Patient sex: M
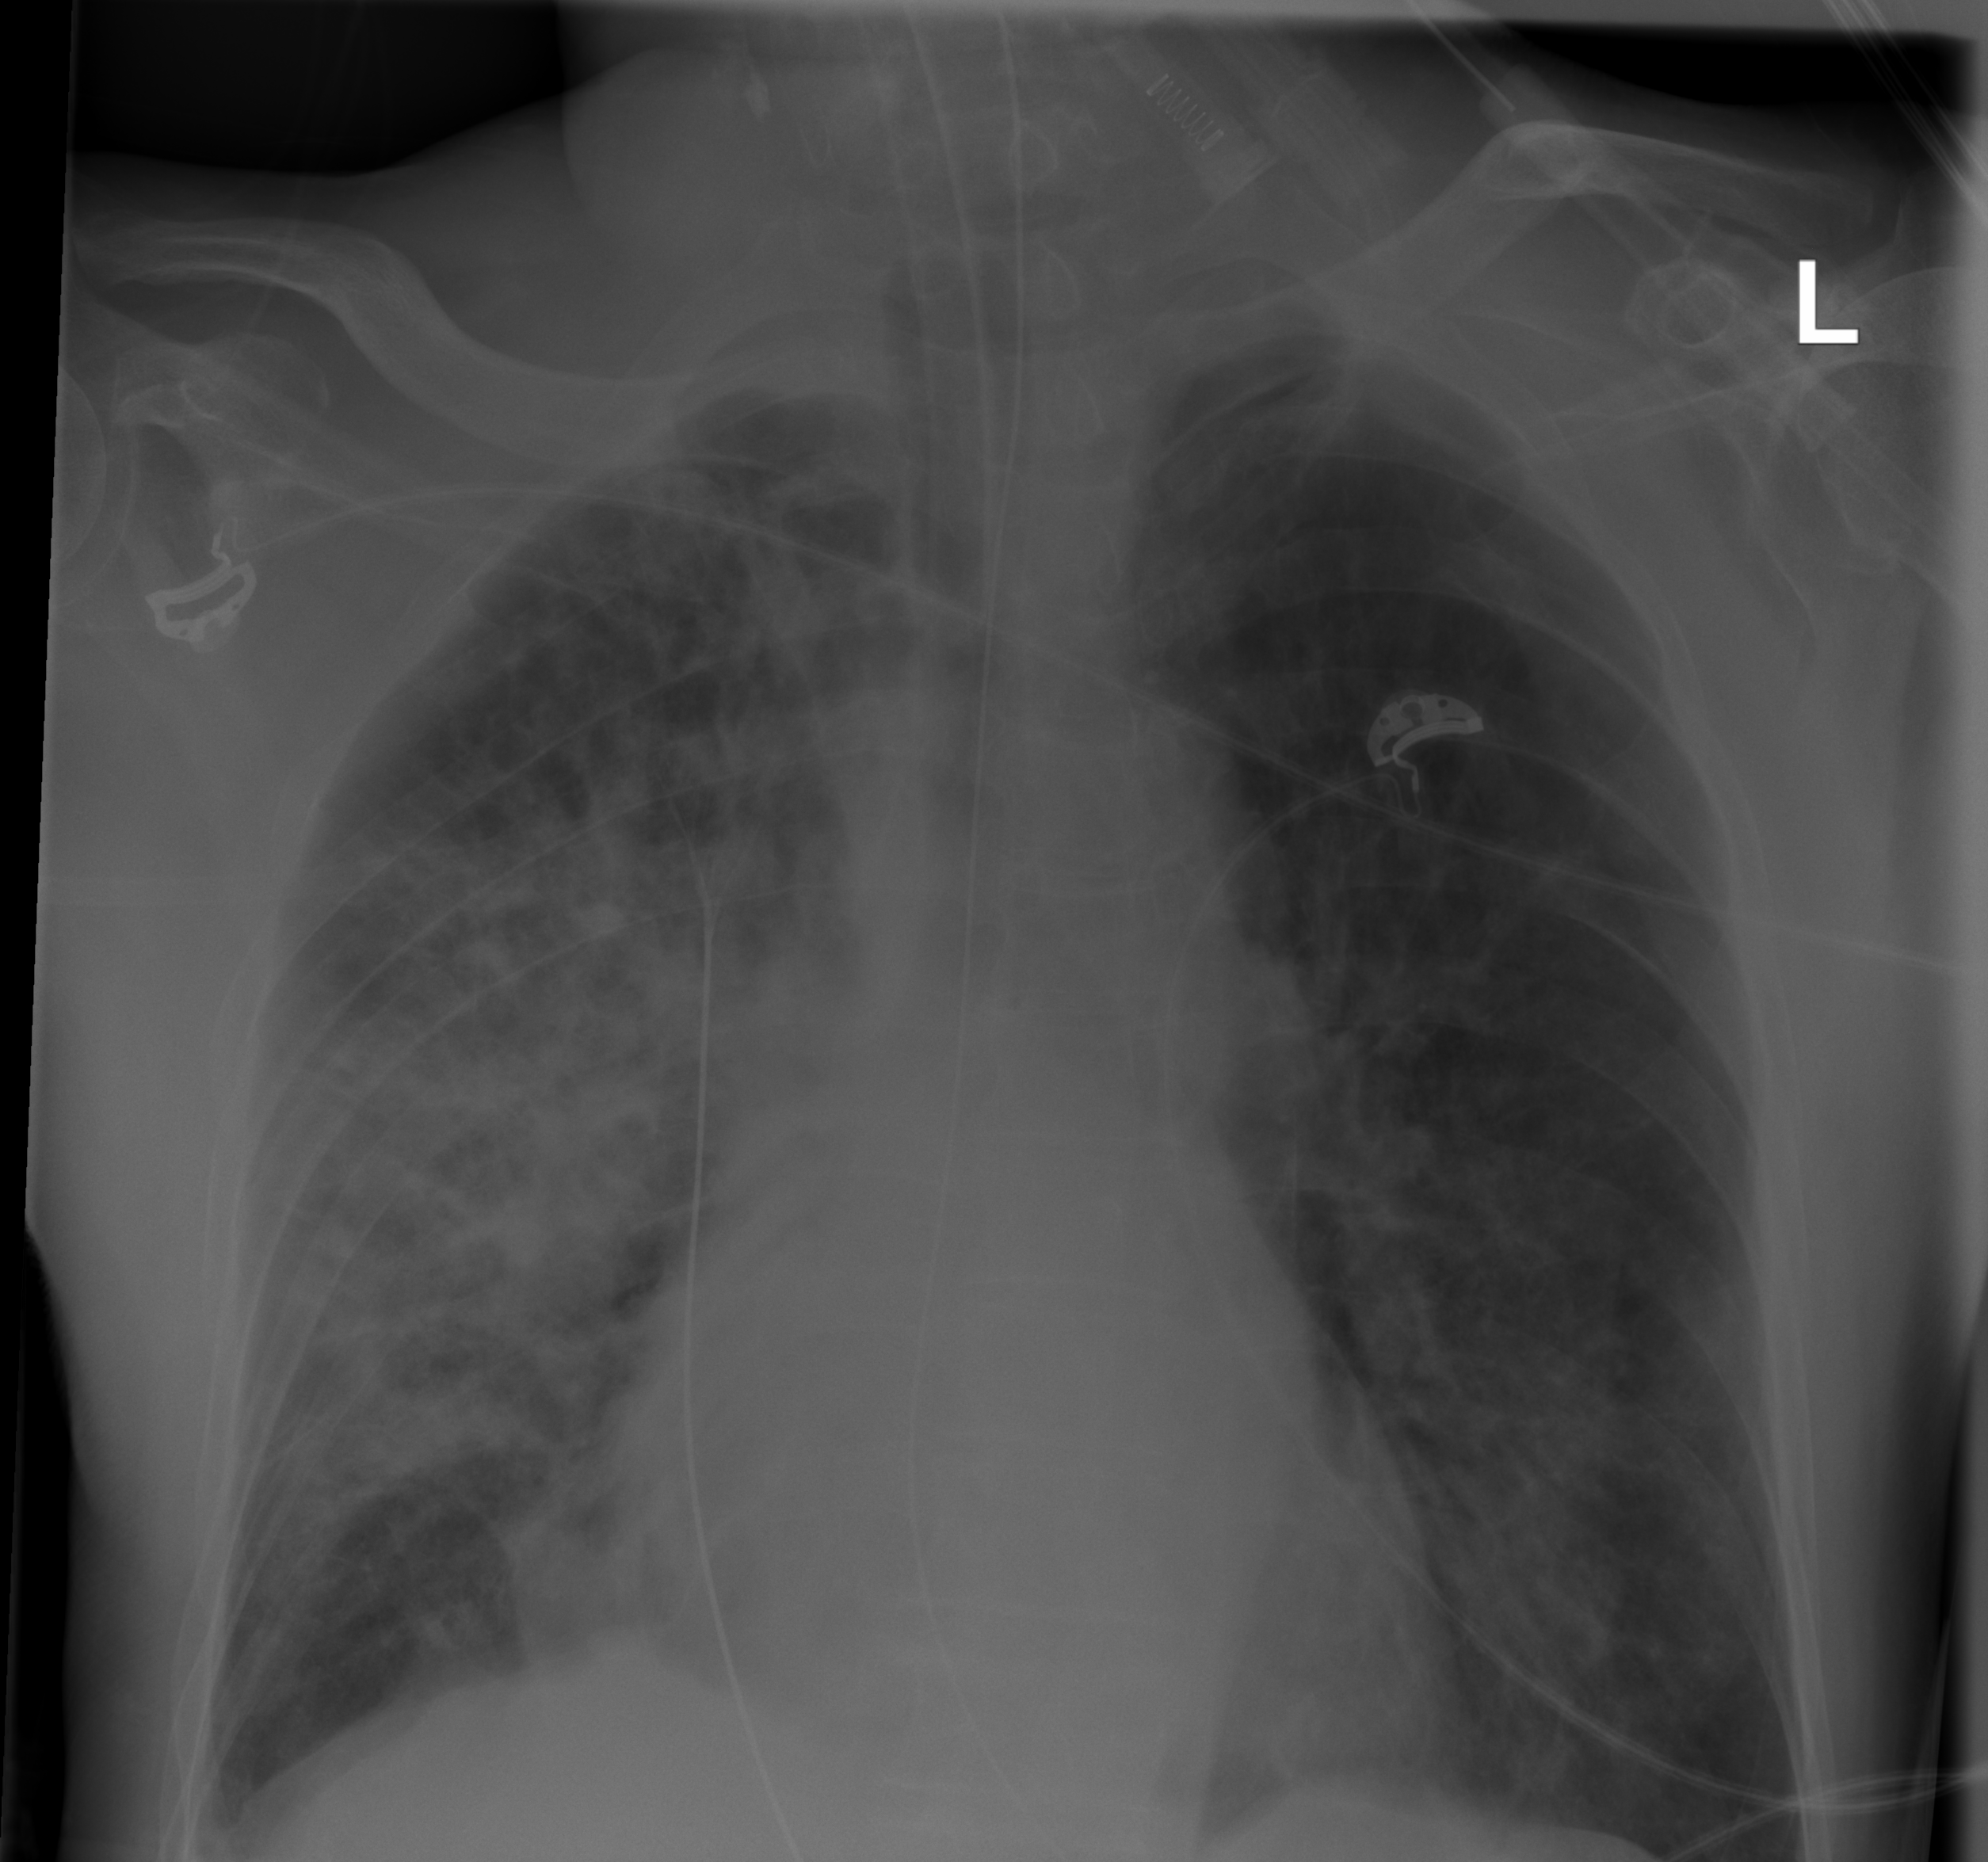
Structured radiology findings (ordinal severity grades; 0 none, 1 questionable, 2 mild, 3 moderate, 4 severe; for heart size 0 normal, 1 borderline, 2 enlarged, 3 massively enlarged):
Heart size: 0
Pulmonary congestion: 0
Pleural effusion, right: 1
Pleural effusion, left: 0
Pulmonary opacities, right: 3
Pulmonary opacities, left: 1
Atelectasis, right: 0
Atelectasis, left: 0